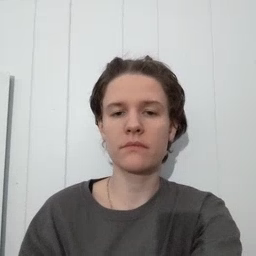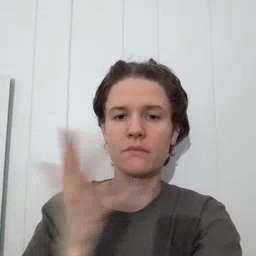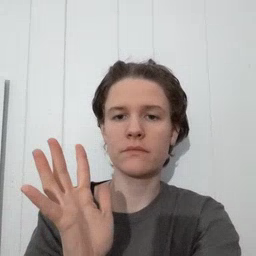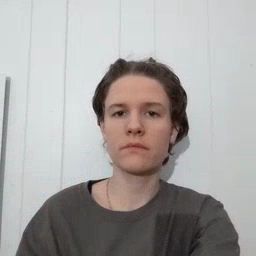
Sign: finish